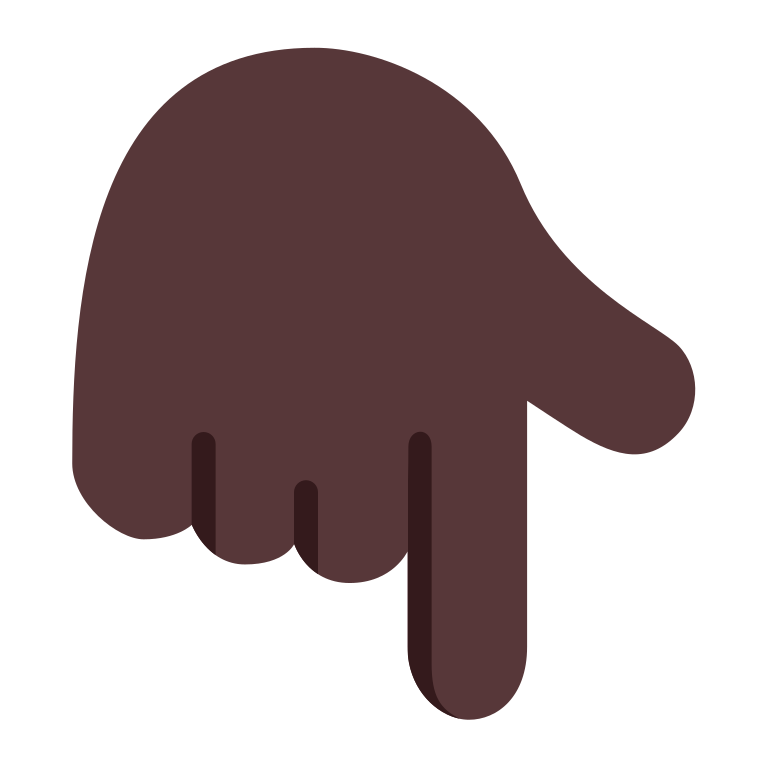
backhand index pointing down flat dark